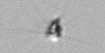
Label: Calciopappus